Question: Is it possible, using dc.js, to construct a bar chart where the stacks are not placed on top of each other? Currently, my code produces charts that look like this:

Instead I'd like each of the stack bars to start from y axis and not from the value where the previous stack value ends. This may/will lead to the bars overlapping, so perhaps adding transparency will help here. A simple css rule will probably work here:
'''
.dc-chart rect.bar { opacity: 0.75; }
'''
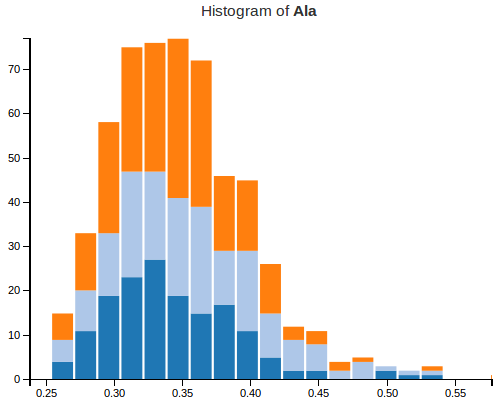
Answer: You likely want to build a composite chart that includes a bar chart for each category.
You can build a group for each color in your chart like this:
'''
usaGroup = categoryDimension.group().reduceSum(dc.pluck('usa')),
russiaGroup = categoryDimension.group().reduceSum(dc.pluck('russia'));
'''
Here is a jsFiddle to demsonstrate this: <URL>
'''
composite
.width(400)
.height(300)
.x(d3.scale.ordinal().domain([1,2,3]))
.xUnits(dc.units.ordinal)
.yAxisLabel("User Count")
.renderHorizontalGridLines(true)
.compose([
dc.barChart(composite)
.centerBar(true)
.gap(100)
.colors('red')
.dimension(categoryDimension)
.group(russiaGroup),
dc.barChart(composite)
.centerBar(true)
.gap(100)
.colors('blue')
.dimension(categoryDimension)
.group(usaGroup)])
.brushOn(false)
.render();
'''
You'll need to play around with the styling... the blue and red combine into a purple color when the opacity is lowered.